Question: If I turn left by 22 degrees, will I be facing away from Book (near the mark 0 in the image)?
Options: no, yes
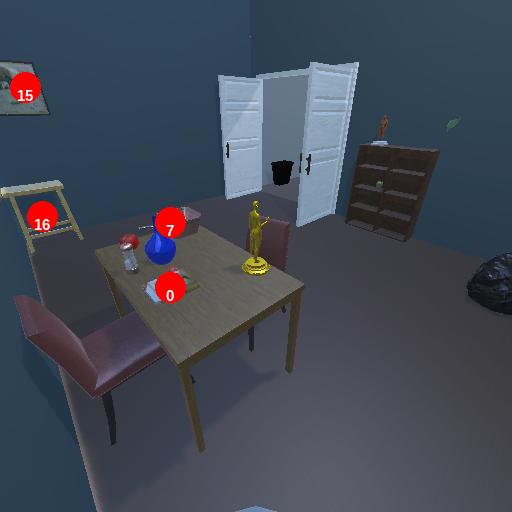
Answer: no